Question: XSL Sample:
'''
<xsl:choose>
<xsl:when test="../@id='35'">
<strong><xsl:value-of select="."/><br /></strong>
<font class="uportal-channel-text">
<input name="response35" value="Yes" type="radio" onclick="show()"></input>Yes&nbsp;
<input name="response35" value="No" type="radio" onclick="hide()"></input>No&nbsp; <br /><p></p>
</font>
</xsl:when>
<xsl:when test="../@id='36'">
<div class="show1 hidden"><div id="ask-heading"><strong><xsl:value-of select="."/><br /></strong></div></div>
</xsl:when>
<xsl:when test="../@id='37'">
<div class="show1 hidden">
<strong><xsl:value-of select="."/><br /></strong>
<font class="uportal-channel-text">
<textarea cols="20" rows="1" name="response37" maxlength="255"></textarea>
<br /> <p></p>
</font>
</div>
</xsl:when></xsl:choose>
'''
Note the div class=hidden on each section. That jquery and css is this:
'''
<style>
.hidden{display: none;}
</style>
<script type="text/javascript">
function show(){
$('.show1').removeClass('hidden');
}
function hide(){
$('.show1').addClass('hidden');
}
</script>
'''
The addClass and removeClass work correctly when the onclick event happens in id=35 section at the top of the xsl choose.
The problem is, the defaulted sections that are class=hidden are showing white space
screen shot:

When I test this in regular html, the display none works correctly, no space. Any assistance would appreciated. I would like to get rid of that white space and have the submit button up where it belongs under the last question.
thanks in advance
UPDATE:
I see the problem when I view the html - some other template or data call from the DB is adding '<br /><p></p>' to each question.
'''
<div class="show1 hidden">
<strong>Total enrollment:
<br />
</strong><font class="uportal-channel-text">
<textarea maxlength="255" name="response37" rows="1" cols="20"></textarea>
<br /><p></p></font>
</div>
<br>
<p></p>
'''
This falls outisde my div class=hidden
So, once I can eliminate that, it should cooperate.
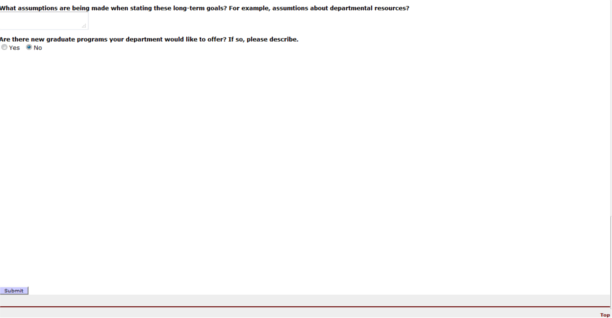
Answer: After viewing the raw html output there were templates that were included onto the page that had '<br />' markup between them causing the extra space.
Once these were removed, the spacing was removed from the page as it should.